Question: I've been trying several codes when editing macro of a checkbox but none seem to have an effect, and I always get 'error 424' something about missing object

so say it's 'Checkbox44_OnClick()' I can't use 'Checbox44.value' or at all
Any ideas how I can change row color based on a checkbox status?
'''
Sub CheckBox44_Click()
If Checkbox44.Value = True Then
Worksheets("Sheet1").Range("8:8").Interior.ColorIndex = 36
End If
End Sub
'''
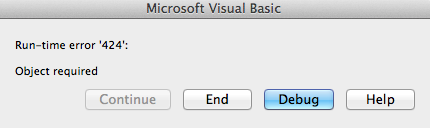
Answer: There are a few different types of check boxes available in Excel (Form controls, ActiveX controls). It seems that you are using the forms controls check box. Try this code:
'''
Sub CheckBox44_Click()
With ActiveSheet.CheckBoxes("CheckBox44")
If .Value = xlOn Then
Worksheets("Sheet1").Range("8:8").Interior.ColorIndex = 36
End If
End With
End Sub
'''
Make sure that the name of your checkbox is correctly set (check the Name box when the check box is selected):